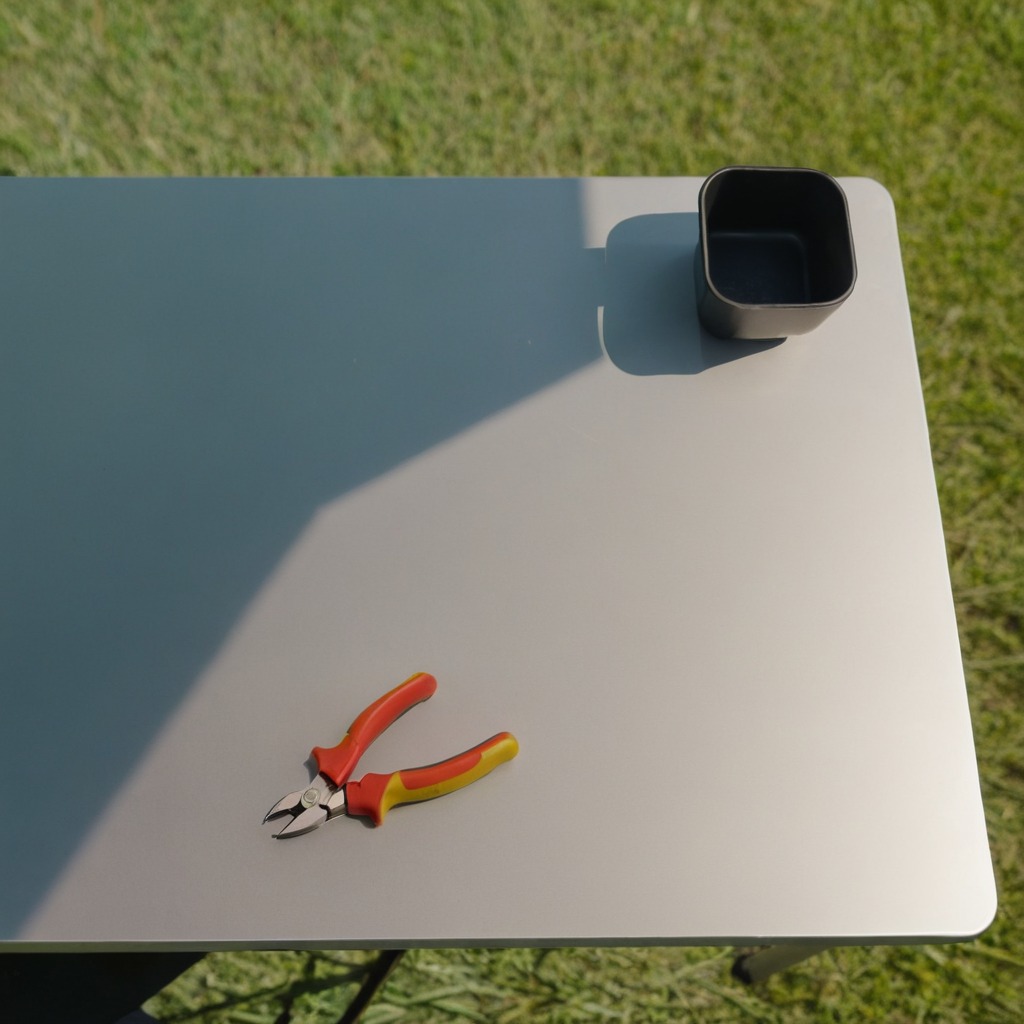
A plier lying on the textured surface of the clean utility table in a temporary outdoor tool station.